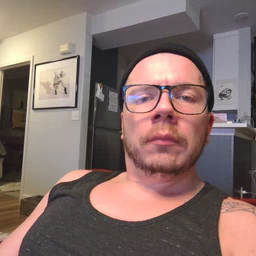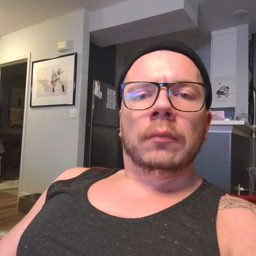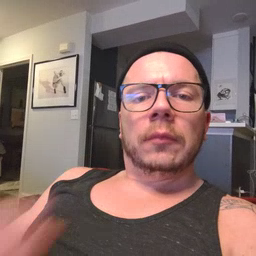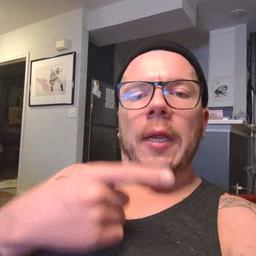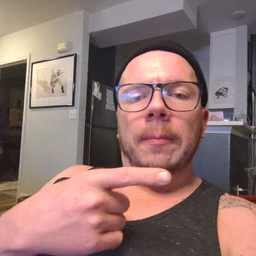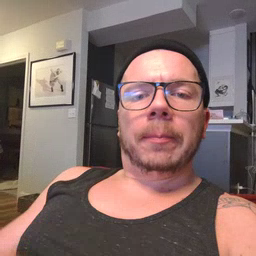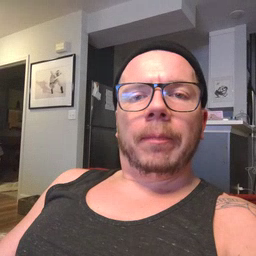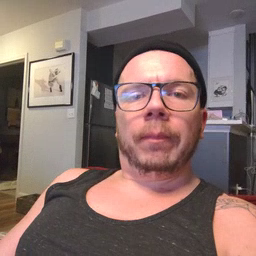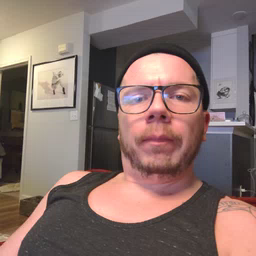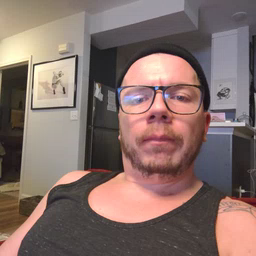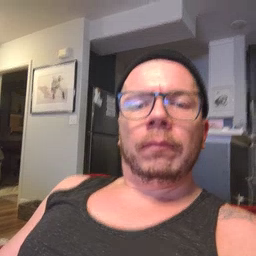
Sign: hesheit